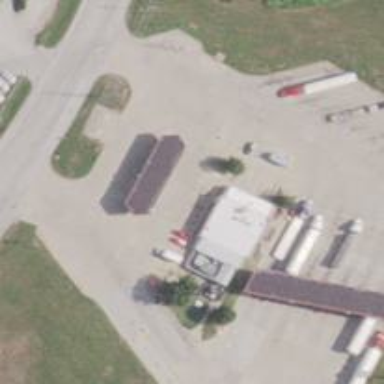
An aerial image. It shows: Fuel station.